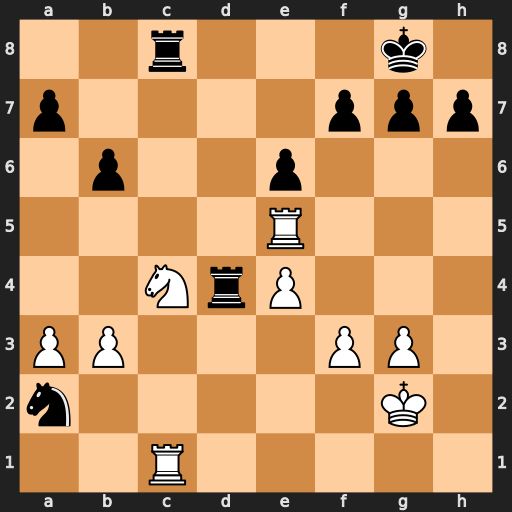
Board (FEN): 2r3k1/p4ppp/1p2p3/4R3/2NrP3/PP3PP1/n5K1/2R5
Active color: w
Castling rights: -
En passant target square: -
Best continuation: Rc2 Rd3 Rxa2